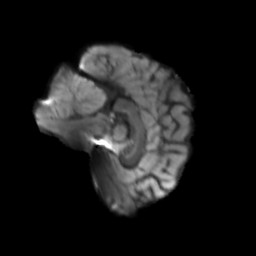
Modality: T2w
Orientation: sagittal
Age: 29
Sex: female
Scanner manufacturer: siemens
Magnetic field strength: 3 T
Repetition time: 3.23 s
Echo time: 0.0892 s